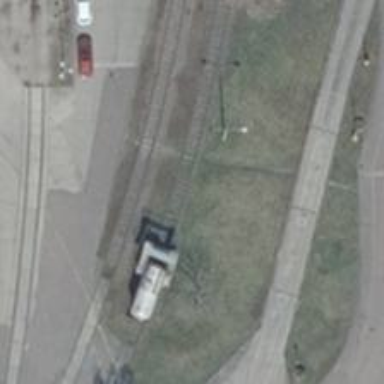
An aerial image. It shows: Railway spur service.